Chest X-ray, PA view. Patient: 59 years old, sex M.
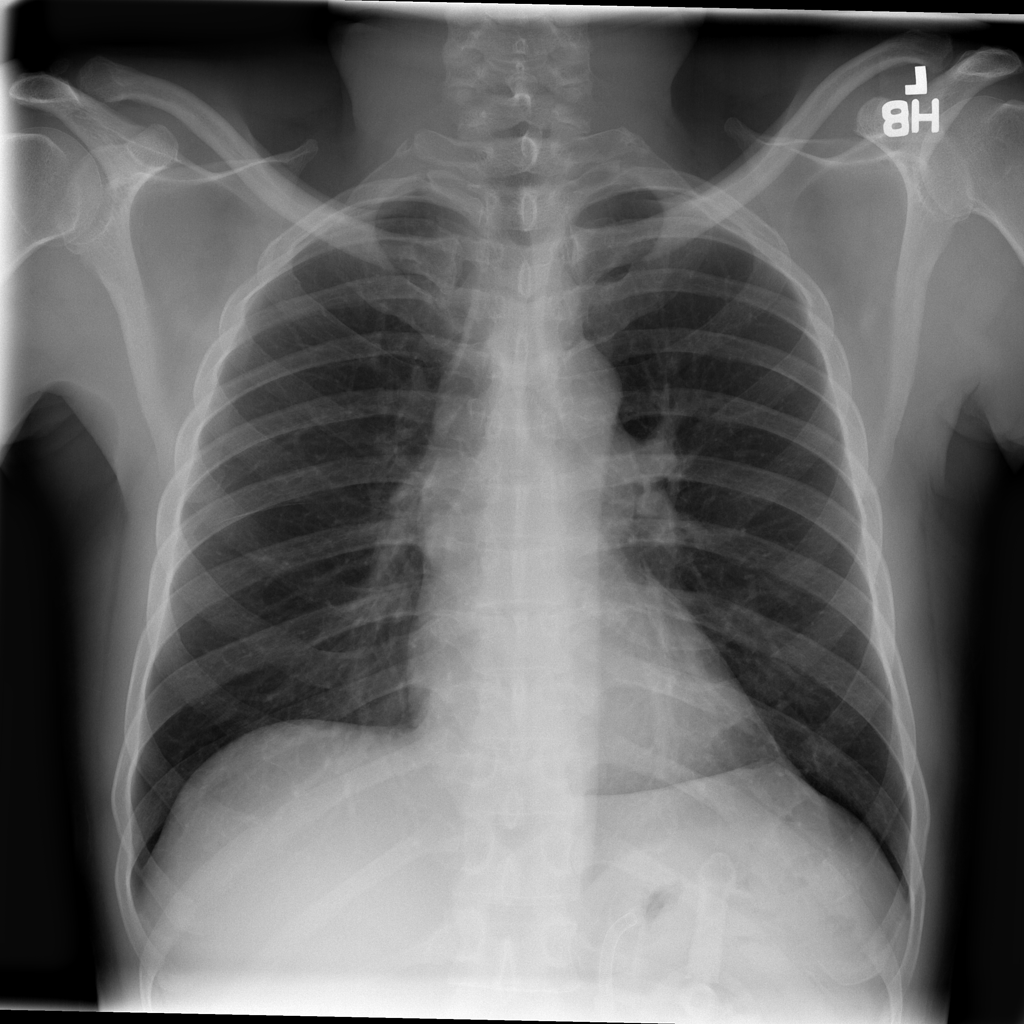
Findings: No Finding